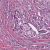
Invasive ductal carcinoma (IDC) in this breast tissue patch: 1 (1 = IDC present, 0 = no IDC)